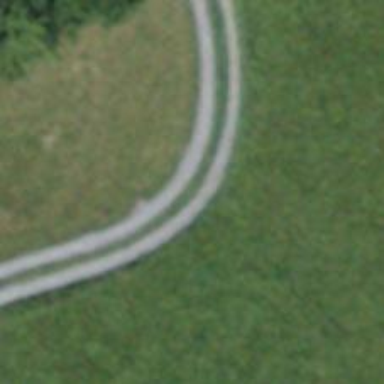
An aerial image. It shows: Gravel track with grade 3 tracktype. The lanes are gravel-covered.